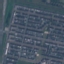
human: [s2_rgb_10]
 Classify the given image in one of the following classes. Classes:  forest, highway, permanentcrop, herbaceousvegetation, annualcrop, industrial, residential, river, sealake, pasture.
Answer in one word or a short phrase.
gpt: Residential